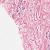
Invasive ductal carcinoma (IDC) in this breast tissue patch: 0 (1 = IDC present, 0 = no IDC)